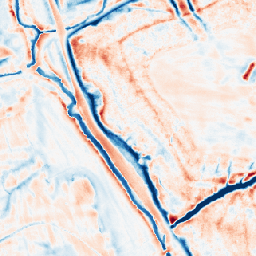
Category: edge_preserving
Decomposition family: bilateral
Decomposition parameters: d: 21
sigma_color: 25
sigma_space: 25
Upsampling method: area
Upsampling parameters: scale: 8
Upsampling scale: 8